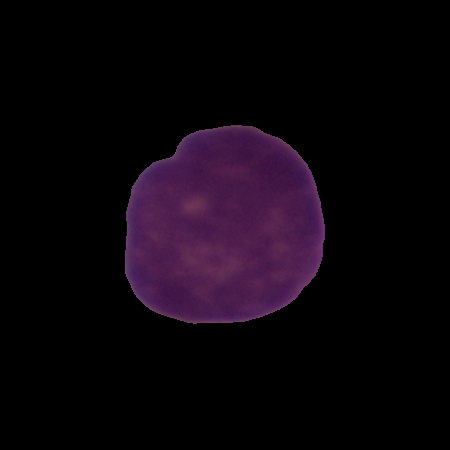
Label: cancer